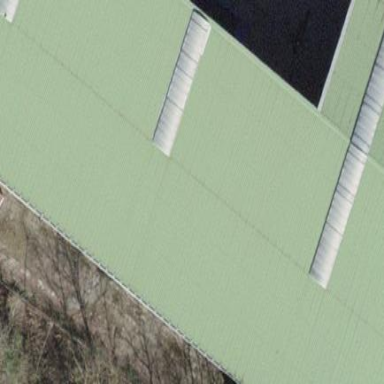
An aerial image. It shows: Industrial building.